Field crop: maize
Growth stage: 2
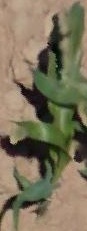
Species: maize